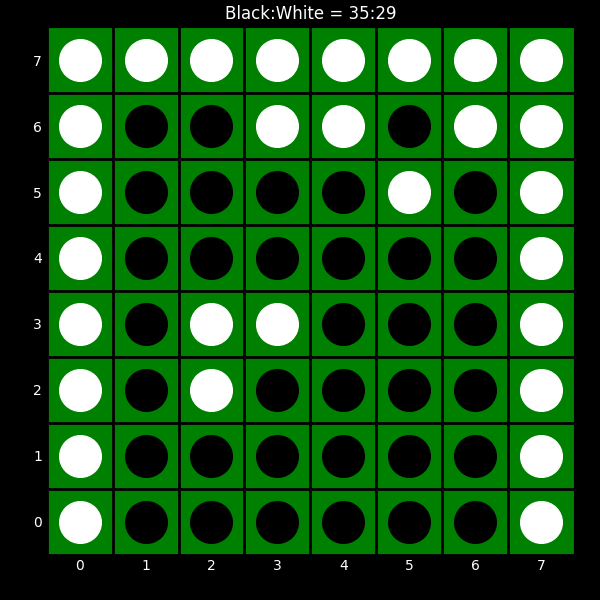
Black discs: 35
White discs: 29